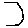
Label: hexagon